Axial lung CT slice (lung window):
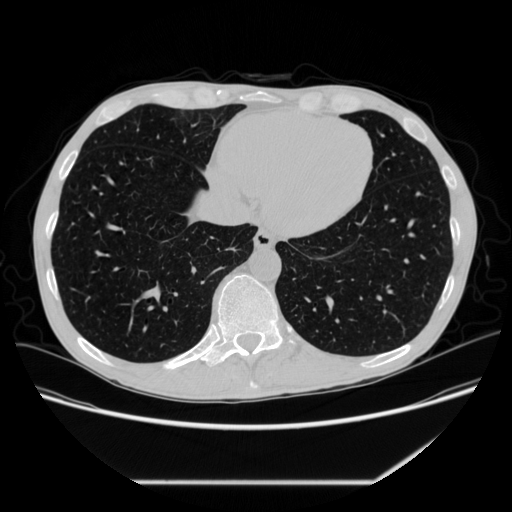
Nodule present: no